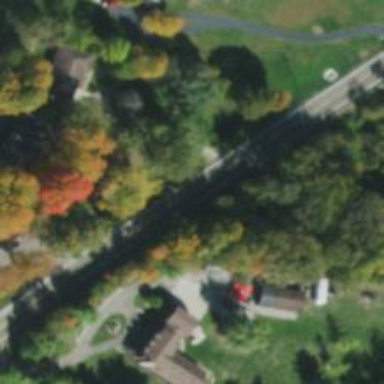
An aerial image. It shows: Driveway leading to service road.